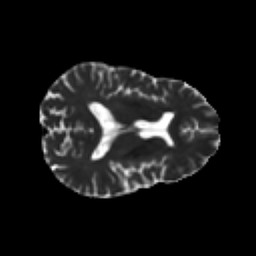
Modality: T2w
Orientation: axial
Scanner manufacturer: ge
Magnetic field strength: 3 T
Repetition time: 17 s
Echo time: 0.0874 s